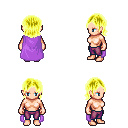
a pixel art fantasy rpg character, female body template, human, light skin, lavender cape, magenta pants, gold long bangs hairstyle, four views (front, back, left, right), 2x2 character sprite sheet, small pixel art, hard edges, no anti-aliasing